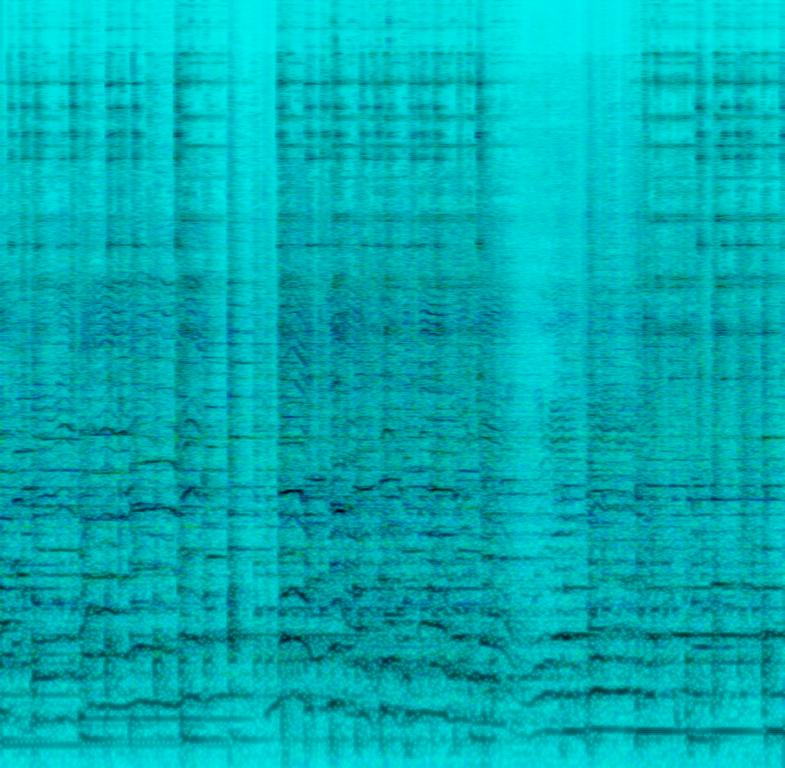
This middle-eastern song features a male voice singing the main melody. An oud plays the same melody as the voice. This is accompanied by middle-eastern percussion instruments played with the hands. A tambourine is played to accent the percussion beats. After the voice, the main melody is played on a flute. This is accompanied by a qanun. This song can be played for a belly dance programme.